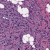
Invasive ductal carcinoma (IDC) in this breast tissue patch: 1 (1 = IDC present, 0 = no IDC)